Question: I have a repository with some dangling commits:
'''
o (master) commit 3
o commit 2
o
| o (tag: danglings) dangling commit 2
| o dangling commit 1
|/
o commit 1
o initial commit
'''
I have tagged the lastest dangling commit with a tag, to make sure it doesnt get lost, just in case i need it at some point in the future.
However, when viewing that repository in egits history, i dont get the dangling commits. They are simply not shown. When i create a branch that points to 'dangling commit 2' the two commits including the tag are shown.
How to prevent that? I want to see , not only branches in egit's history view.
EDIT: Added a nice screenshot montage:

The first one shows master checked out, and no dangling branch exists. Of course, the dangling commits the 'dangling'-tag exist!
On the second one i created a branch called 'dangling' that points on the commit tagged with the tag 'dangling' and checked it out.
Note that the view doesn't change (except for the bold written 'master' and the 'HEAD' getting moved) when i check out master on the second picture.
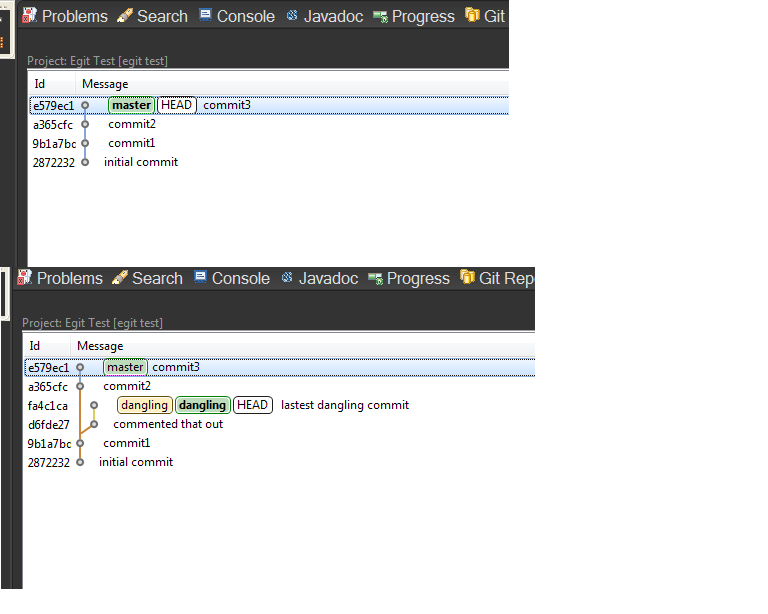
Answer: <URL> mentions in the comments:
> This was simply a bug in EGit and happened only with annotated tags, please see <URL>.
Target Egit 3.1
---
Original answer:
This Egit exercice discusses the History View:

Consider the different button available in this view:
:
That tutorial mentions:
> TIP: If you got lost with the different filters and the history doesn't show what you expect, set it back to show everything.
Therefore make sure that ''Show all branches and tags'' ('a') is turned on and ''Show all changes in repository'' ('e') is selected.
Those two buttons should potentially show you all (that is at least tagged) commits.
---
The "<URL> is clear:
> The next four toggle buttons in the view toolbar control how the displayed commits are filtered with respect to the current input.

> The buttons are working as radio buttons, i.e. one of the four buttons must always be down.- 'Repository'- 'Project'- 'Folder'- 'Resource''Show > Follow Renames'Note that not all combinations of filter setting and current input are meaningful; for example, if the current input is a project, the "Project" option is in fact the same as the "Resource" option.
But the "<URL>" sections add:
> This toggle activates the "All Branches" mode.
If this button is down, all commits will be shown in the commit log.

In your case, I am not sure commits are show when referenced by a tag alone.
Only branches make those commits visible.